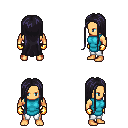
a pixel art fantasy rpg character, male body template, human, tanned skin, teal tunic, white pants, raven extra-long hairstyle, gold gloves, four views (front, back, left, right), 2x2 character sprite sheet, small pixel art, hard edges, no anti-aliasing